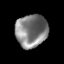
Tissue: lung
Cell type: Others
Senescence score: 0.215
Nuclear area (px): 1023
Mean DAPI intensity: 128.277